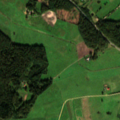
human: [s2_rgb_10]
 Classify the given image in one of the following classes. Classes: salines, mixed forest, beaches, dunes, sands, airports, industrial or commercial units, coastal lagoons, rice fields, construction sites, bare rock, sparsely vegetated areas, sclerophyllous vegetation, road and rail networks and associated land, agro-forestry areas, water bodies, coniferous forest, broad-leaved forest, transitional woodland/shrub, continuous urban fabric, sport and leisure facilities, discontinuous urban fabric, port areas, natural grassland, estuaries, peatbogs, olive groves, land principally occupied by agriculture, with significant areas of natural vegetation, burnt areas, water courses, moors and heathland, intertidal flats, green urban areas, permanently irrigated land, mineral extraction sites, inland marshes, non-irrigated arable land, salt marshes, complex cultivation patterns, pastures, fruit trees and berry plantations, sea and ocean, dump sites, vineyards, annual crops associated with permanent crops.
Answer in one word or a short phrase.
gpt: non-irrigated arable land, pastures, complex cultivation patterns, mixed forest